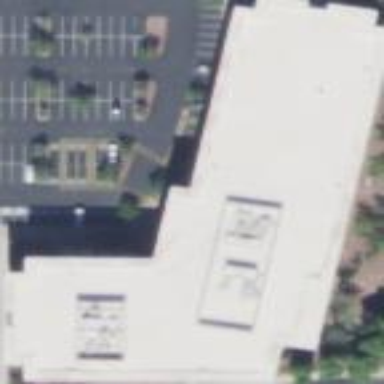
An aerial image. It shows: Commercial building.